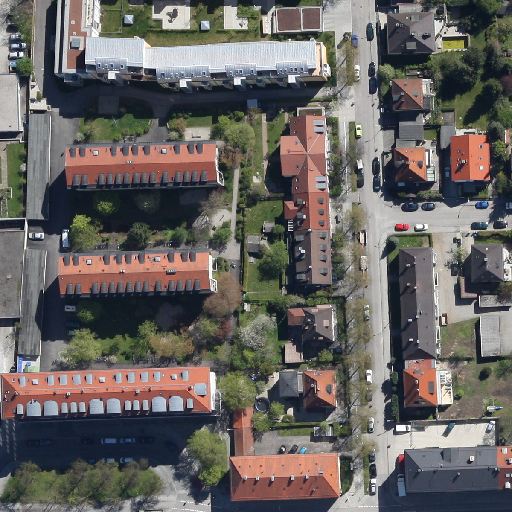
Referring expression: light-duty vehicle